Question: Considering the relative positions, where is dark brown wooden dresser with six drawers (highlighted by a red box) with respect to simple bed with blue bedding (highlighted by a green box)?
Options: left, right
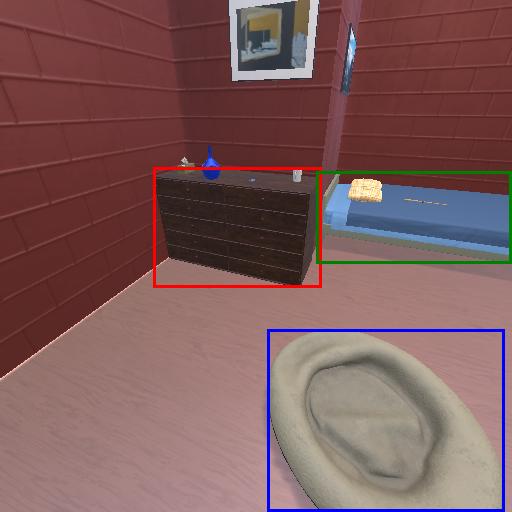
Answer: left